Question: I Have this custom control
'''
<Grid Name="PanelInferior" Grid.Row="5" Grid.ColumnSpan="5">
<Grid.ColumnDefinitions>
<ColumnDefinition x:Name="NombrePiezaHolder" Width="2*"/>
<ColumnDefinition x:Name="Simbol1" Width="1*"/>
<ColumnDefinition x:Name="Simbol2" Width="1*"/>
<ColumnDefinition x:Name="Simbol3" Width="1*"/>
<ColumnDefinition x:Name="Simbol4" Width="1*"/>
</Grid.ColumnDefinitions>
<Grid.RowDefinitions>
<RowDefinition Height="1*"/>
</Grid.RowDefinitions>
<TextBlock x:Name="NombrePieza" Text="{Binding ElementName=Esta_Pieza,Path=Pieza.Id}" Margin="0" Height="Auto" Width="Auto" Panel.ZIndex="0" VerticalAlignment="Center" Foreground="{DynamicResource {x:Static SystemColors.HotTrackBrushKey}}" FontWeight="ExtraBold" HorizontalAlignment="Center"/>
<Viewbox x:Name="PanelInferior1" Grid.Row="0" Grid.Column="1" Height="Auto" Width="Auto">
<Grid x:Name="PanelInferior1Contenedor" >
</Grid>
</Viewbox>
<Viewbox x:Name="PanelInferior2" Grid.Row="0" Grid.Column="2" Height="Auto" Width="Auto">
<Grid x:Name="PanelInferior2Contenedor">
<Path x:Name="EndodonciaPorRealizar" Data="M-2.1394273E-06,993.43869 L68.000003,995 32.942219,2.8478794E-06 z" Height="200" Margin="0" Stretch="Fill" Width="200" Fill="#FFBB2727"/>
</Grid>
</Viewbox>
<Viewbox x:Name="PanelInferior3" Grid.Row="0" Grid.Column="3" Height="Auto" Width="Auto">
<Grid x:Name="PanelInferior3Contenedor">
</Grid>
</Viewbox>
<Viewbox x:Name="PanelInferior4" Grid.Row="0" Grid.Column="4" Height="Auto" Width="Auto">
<Grid x:Name="PanelInferior4Contenedor">
</Grid>
</Viewbox>
</Grid>
</Grid>
</UserControl>
'''
The Grid has 4 places to draw in it at run time, in this simple the Column 2 has allready a path in it(just for tests) if I add another Path with the same properties it doesn't draw like the other one (Column2)
This is the string Passed to de TextToPath function:
'''
x:Name="EndodonciaPorRealizar"~Data="M-2.1394273E-06,993.43869 L68.000003,995 32.942219,2.8478794E-06"~Height="200"~Margin="0"~Stretch="Fill"~Width="200"~Fill="#FFBB2727"
'''
This is the code that creates the path at run time
'''
public static Path TextToPath(String PathText, string name )
{
Path NewPath = new Path();
NewPath.Name = name;
string PropertieName = "";
string PropertieValue = "";
string[] Properties = PathText.Split('~');
foreach (string Propertie in Properties)
{
string[] PropertieParts = Propertie.Split('=');
PropertieName = PropertieParts[0];
PropertieValue = PropertieParts[1].Replace('"', " ".ToCharArray()[0]);
switch (PropertieName)
{
case "Data":
NewPath.Data = Geometry.Parse(PropertieValue);
break;
case "Height":
if (PropertieValue == " Auto ")
NewPath.Height = Double.NaN;
else
NewPath.Height = double.Parse(PropertieValue);
break;
case "Width":
if (PropertieValue == " Auto ")
NewPath.Width = Double.NaN;
else
NewPath.Width = double.Parse(PropertieValue);
break;
case "Fill":
NewPath.Fill = (SolidColorBrush)(new BrushConverter().ConvertFrom(PropertieValue));
break;
case "Margin":
string[] Margins = PropertieValue.Split(',');
switch (Margins.Count())
{
case 1:
NewPath.Margin = new Thickness(double.Parse(PropertieValue));
break;
case 4:
NewPath.Margin = new Thickness(
double.Parse(Margins[0]),
double.Parse(Margins[1]),
double.Parse(Margins[2]),
double.Parse(Margins[3])
);
break;
}
break;
case "HorizontalAlignment":
switch (PropertieValue)
{
case "Left":
NewPath.HorizontalAlignment = HorizontalAlignment.Left;
break;
case "Center":
NewPath.HorizontalAlignment = HorizontalAlignment.Center;
break;
case "Right":
NewPath.HorizontalAlignment = HorizontalAlignment.Right;
break;
case "Stretch":
NewPath.HorizontalAlignment = HorizontalAlignment.Stretch;
break;
}
break;
case "Stretch":
switch (PropertieValue)
{
case "Fill":
NewPath.Stretch = Stretch.Fill;
break;
case "None":
NewPath.Stretch = Stretch.None;
break;
case "Uniform":
NewPath.Stretch = Stretch.Uniform;
break;
case "UniformToFill":
NewPath.Stretch = Stretch.UniformToFill;
break;
}
break;
case "VerticalAlignment":
switch (PropertieValue)
{
case "Bottom":
NewPath.VerticalAlignment = VerticalAlignment.Bottom;
break;
case "Center":
NewPath.VerticalAlignment = VerticalAlignment.Center;
break;
case "Stretch":
NewPath.VerticalAlignment = VerticalAlignment.Stretch;
break;
case "Top":
NewPath.VerticalAlignment = VerticalAlignment.Top;
break;
}
break;
}
}
return NewPath;
}
'''
And finally this code add The new path to the grid (In this case 'Simbolo.Path = null' and 'posicion = PosicionSimbolo.Abajo'
'''
public void DrawSimbol(ISimbolo simbolo)
{
if (!simbolo.Dibujado)
{
//Si no se especifica la propiedad path del simbolo, se procede a colorear la superficie
if (simbolo.Path == null)
{
if (simbolo.FillColor != null)
{
Shape ThisShape = IdSuperficieToShape(simbolo.Superficie.Id);
if (ThisShape != null)
ThisShape.Fill = (SolidColorBrush)(new BrushConverter().ConvertFrom(simbolo.FillColor));
}
}
else
{
try
{
PosicionSimbolo posicion = SimbolTools.posicion(simbolo.DibujarEn);
ContadorSimbolos += 1;
switch (posicion)
{
case PosicionSimbolo.Abajo:
PosicionPanelInferior +=1;
string Nombre = string.Format("PanelInferior{0}", PosicionPanelInferior.ToString().Trim());
Path MyPath = SimbolTools.TextToPath(simbolo.Path, Nombre);
switch (PosicionPanelInferior)
{
case 1:
PanelInferior1Contenedor.Children.Add(MyPath);
break;
case 2:
PanelInferior2Contenedor.Children.Add(MyPath);
break;
case 3:
PanelInferior3Contenedor.Children.Add(MyPath);
break;
case 4:
PanelInferior4Contenedor.Children.Add(MyPath);
break;
}
MyPath.Visibility = System.Windows.Visibility.Visible;
break;
}
}
catch (Exception e)
{
throw new ParadigmaNException(Errores.GRAMAS_NoSePudoDibujarSimbolo,e);
}
}
}
}
'''
I expect the two paths has the same shape but this is the result:

After that I have some Questions:
1- Why is the shape not the same?
2- There is a way to retrieve the XAML code for the path added by code? This is because I want to compare with the static XAML of the path from column2
3- What is the proper way to create the path programmatically that match with the path from de column2?
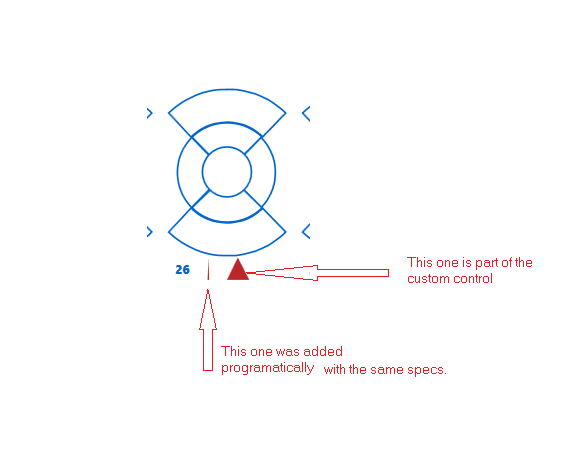
Answer: <URL> can be used to dump the resulting XAML regardless of how it's been created.